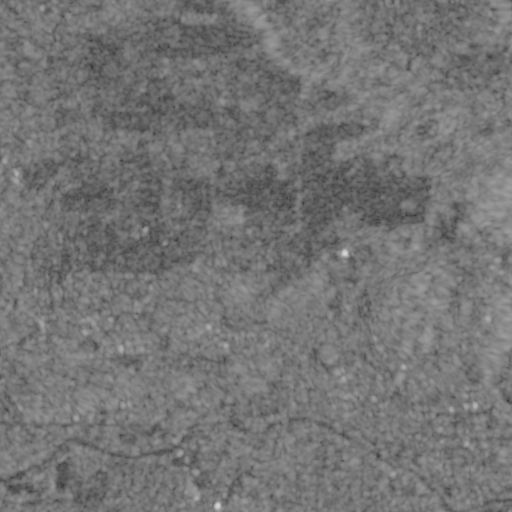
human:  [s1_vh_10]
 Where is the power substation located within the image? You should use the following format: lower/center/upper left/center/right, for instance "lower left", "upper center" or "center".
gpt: The power substation is located in the upper center of the image.
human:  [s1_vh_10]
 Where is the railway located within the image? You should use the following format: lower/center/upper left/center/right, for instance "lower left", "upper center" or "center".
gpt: The railway is located in the lower of the image.
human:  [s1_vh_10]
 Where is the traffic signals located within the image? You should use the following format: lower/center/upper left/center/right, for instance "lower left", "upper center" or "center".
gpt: The traffic signals is located in the lower left of the image.
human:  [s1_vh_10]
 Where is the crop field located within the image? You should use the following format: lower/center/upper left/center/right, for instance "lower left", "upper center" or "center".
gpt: There is no crop field in the image.

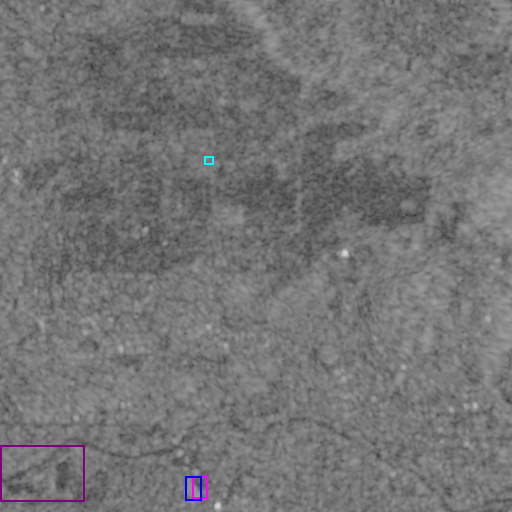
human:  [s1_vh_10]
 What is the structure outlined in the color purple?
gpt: The structure outlined in purple is a park.
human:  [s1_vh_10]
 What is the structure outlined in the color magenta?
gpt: The structure outlined in magenta is a parking lot.
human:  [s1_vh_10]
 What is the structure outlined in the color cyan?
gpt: The structure outlined in cyan is a power substation.
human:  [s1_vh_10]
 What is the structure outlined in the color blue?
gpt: The structure outlined in blue is a building.
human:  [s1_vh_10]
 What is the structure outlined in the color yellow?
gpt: There is no yellow outline.